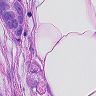
Metastatic tissue present: yes